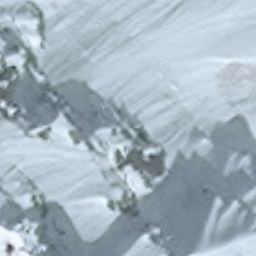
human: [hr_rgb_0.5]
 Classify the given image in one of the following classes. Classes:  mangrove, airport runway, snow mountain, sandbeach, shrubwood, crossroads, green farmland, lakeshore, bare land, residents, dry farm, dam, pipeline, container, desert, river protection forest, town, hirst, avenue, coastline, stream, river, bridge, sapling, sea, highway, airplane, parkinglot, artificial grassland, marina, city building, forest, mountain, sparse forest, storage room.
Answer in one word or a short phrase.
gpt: snow mountain